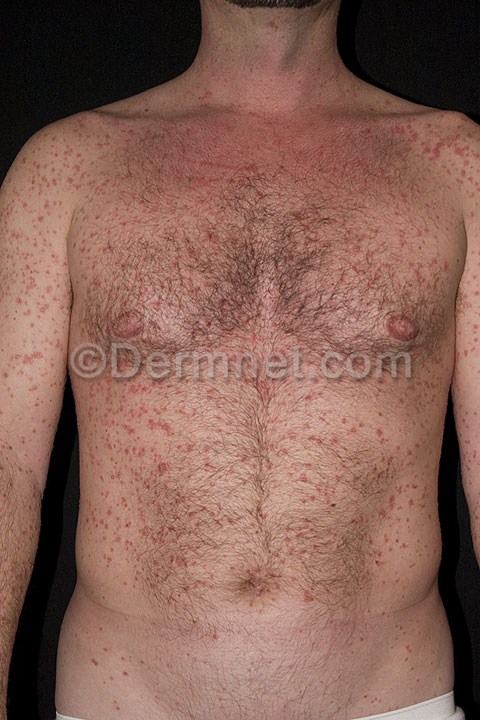
Disease: Psoriasis pictures Lichen Planus and related diseases